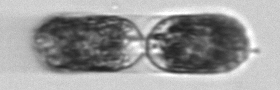
Label: Hemiaulus